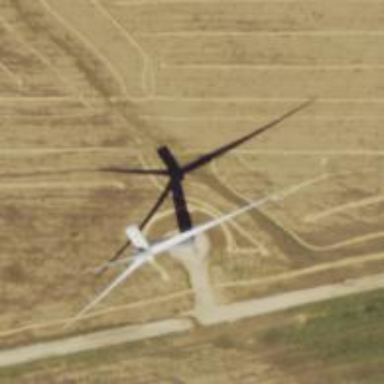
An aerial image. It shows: Wind generator in the form of horizontal axis wind turbine.